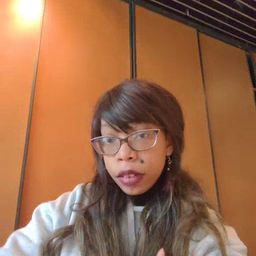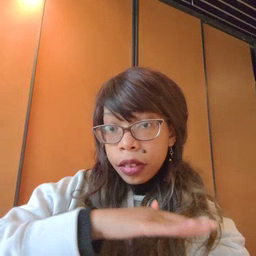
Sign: table